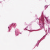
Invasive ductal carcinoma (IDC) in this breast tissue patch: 0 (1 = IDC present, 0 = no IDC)